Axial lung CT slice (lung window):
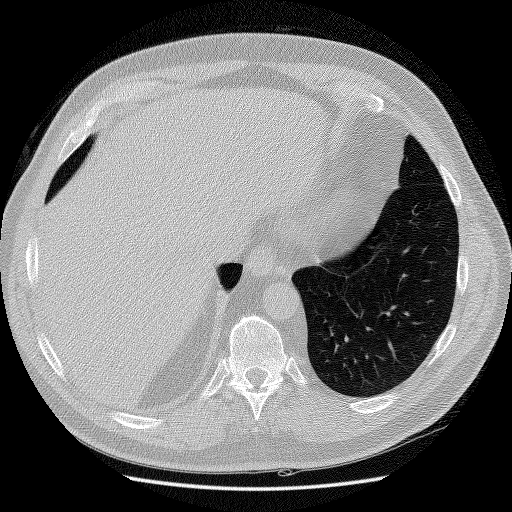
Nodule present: no